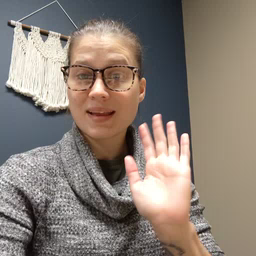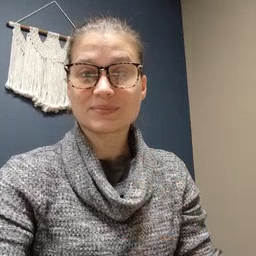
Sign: bye